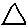
Label: triangle